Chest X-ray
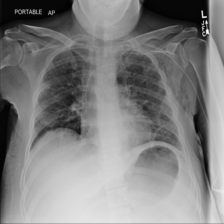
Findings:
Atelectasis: negative
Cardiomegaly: negative
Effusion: negative
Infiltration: negative
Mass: negative
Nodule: negative
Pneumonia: negative
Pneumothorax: negative
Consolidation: negative
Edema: negative
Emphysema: positive
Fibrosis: negative
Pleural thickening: negative
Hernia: negative